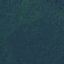
Land use / land cover: Forest